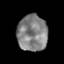
Tissue: prostate
Cell type: Epithelial cells
Senescence score: 0.3617
Nuclear area (px): 1065
Mean DAPI intensity: 130.09